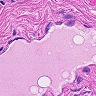
Metastatic tissue present: no